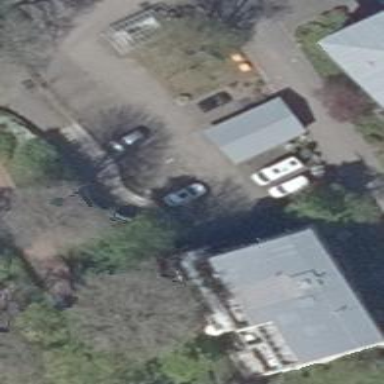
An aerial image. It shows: Parking entrance.